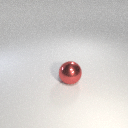
large red metal sphere